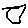
Label: hexagon